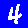
Digit: 4